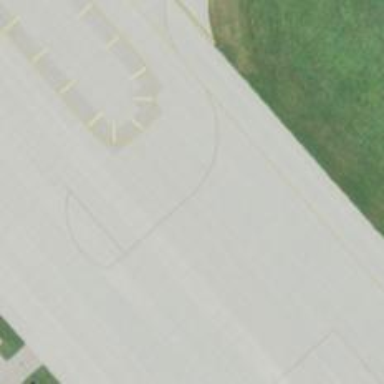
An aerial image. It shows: Image of taxiway at airport.